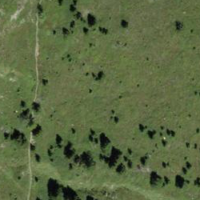
EUNIS habitat code: 26
Species observed at this site:
Empetrum nigrum
Vaccinium uliginosum